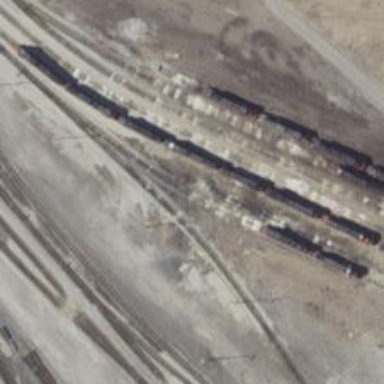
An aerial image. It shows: Railway yard used for servicing trains.